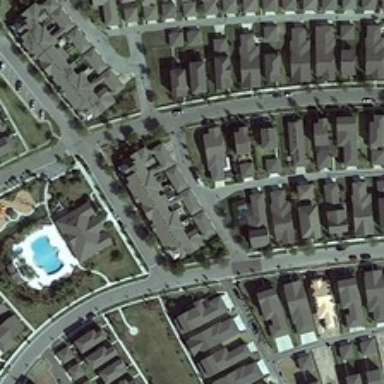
Many buildings and some green trees are in a dense residential area .